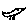
Label: bird